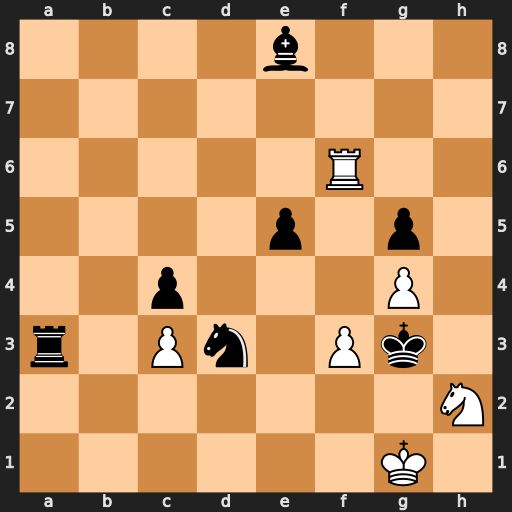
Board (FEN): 4b3/8/5R2/4p1p1/2p3P1/r1Pn1Pk1/7N/6K1
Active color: w
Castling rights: -
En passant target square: -
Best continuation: Nf1+ Kh4 Rh6+ Bh5 Rxh5#